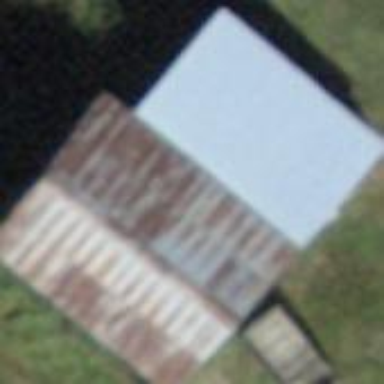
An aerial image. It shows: Farm auxiliary building with gabled roof.